Question:
Sometimes you need to archive and download your exercise code from Qwiklabs in Coursera.
What is the easy and best way to do this using shell command in Linux?
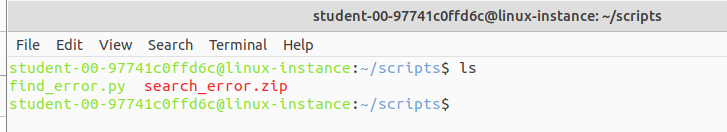
Answer: I solved this issue using following utilizing scp command.
suppose that you want to connect to the user@ip given by the <URL>.
General syntax:
'''
you@local_machine:scp -i *.pem user@ip:/dir/file.zip ./current_directory
'''
*.pem file would be available in <URL> for download after starting your Lab.
Please share your proposed solution as well.